Aerial crown-view tile of a tropical tree (Barro Colorado Island, Panama), acquired 20241112:
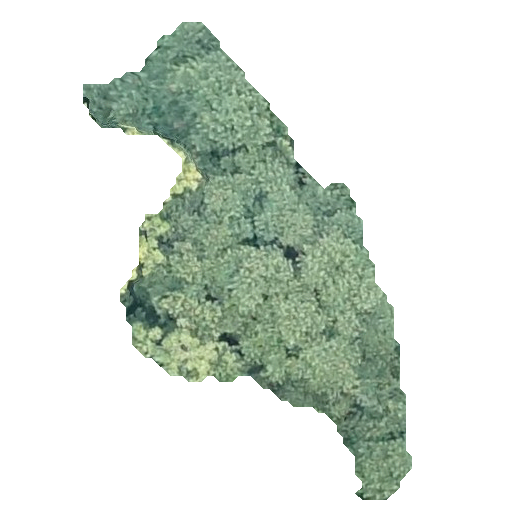
Species: Luehea seemannii
GBIF accepted scientific name: Luehea seemannii
Crown area: 114.891 m²